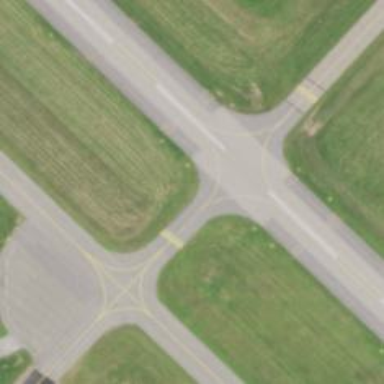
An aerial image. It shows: Asphalt taxiway at the airport.